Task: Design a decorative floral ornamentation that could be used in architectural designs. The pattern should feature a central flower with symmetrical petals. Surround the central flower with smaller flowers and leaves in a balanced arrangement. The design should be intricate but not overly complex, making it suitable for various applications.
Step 44:
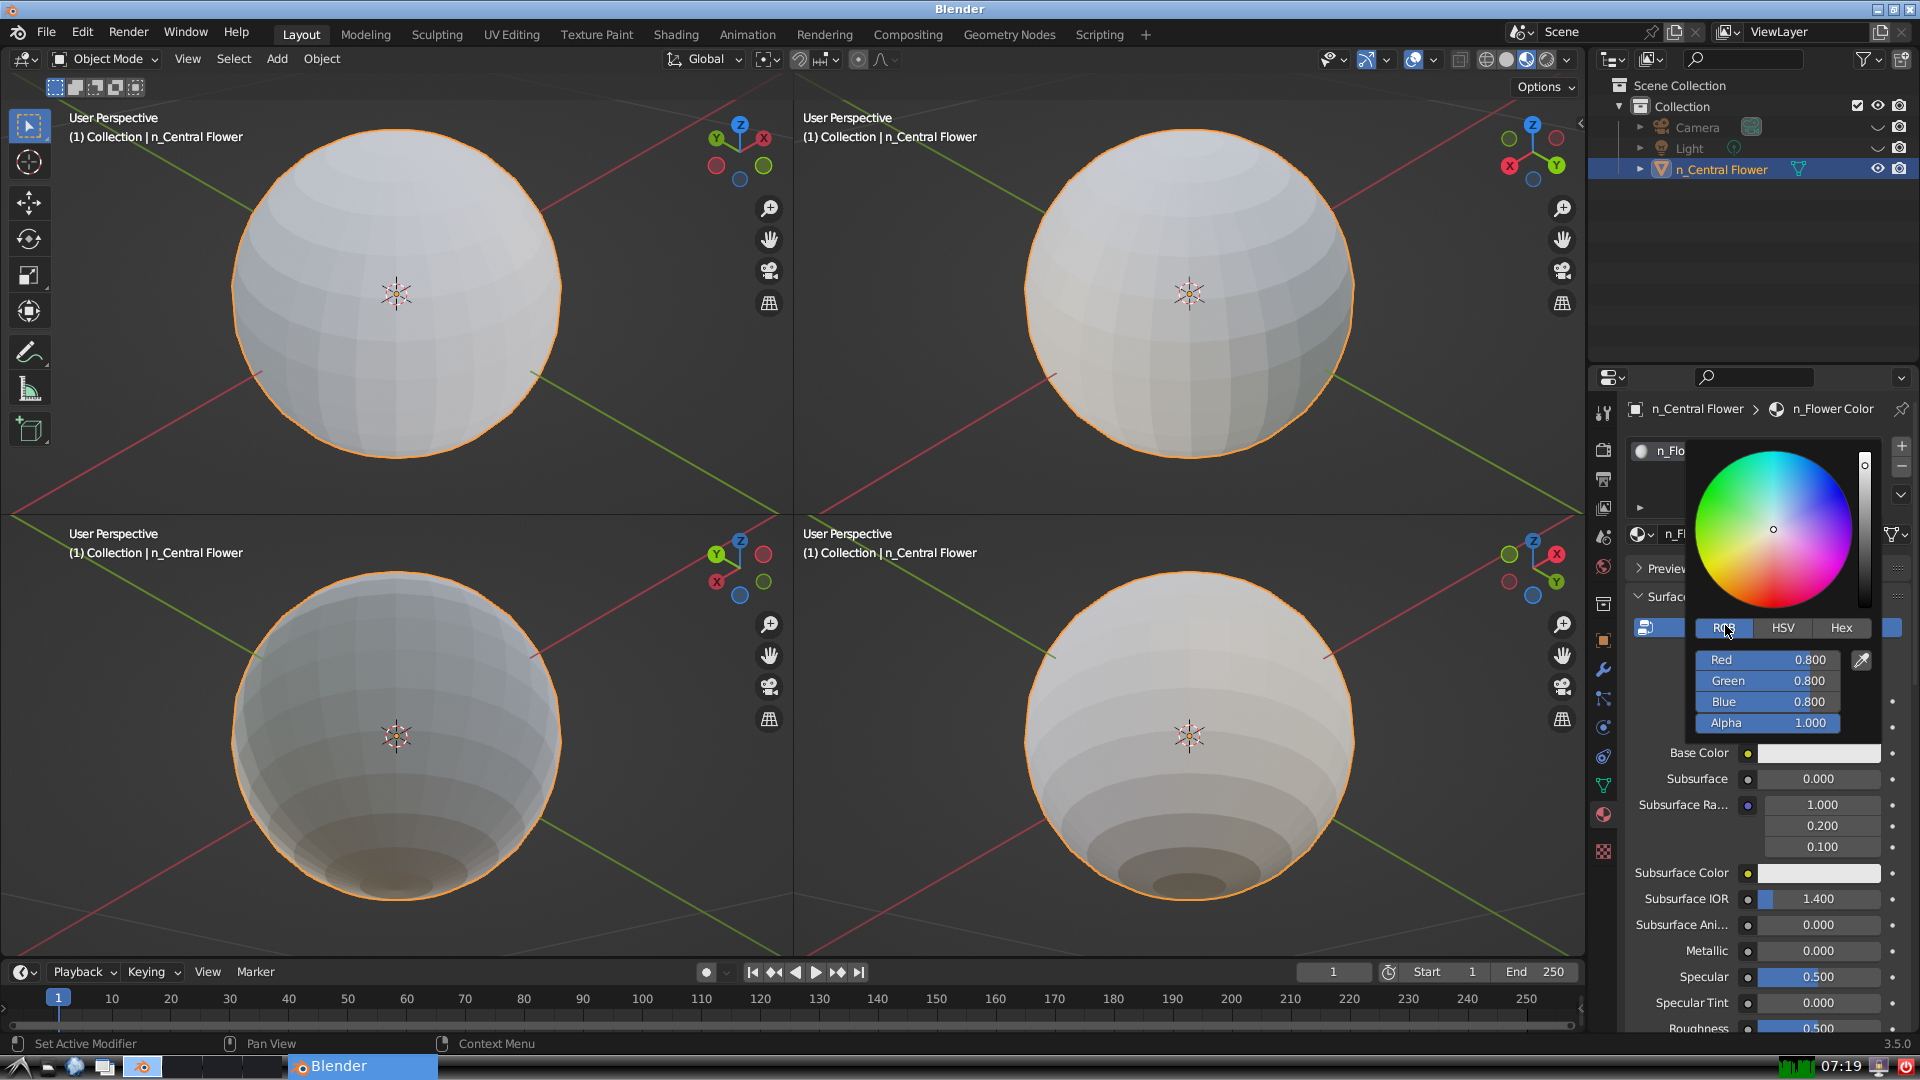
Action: click: no